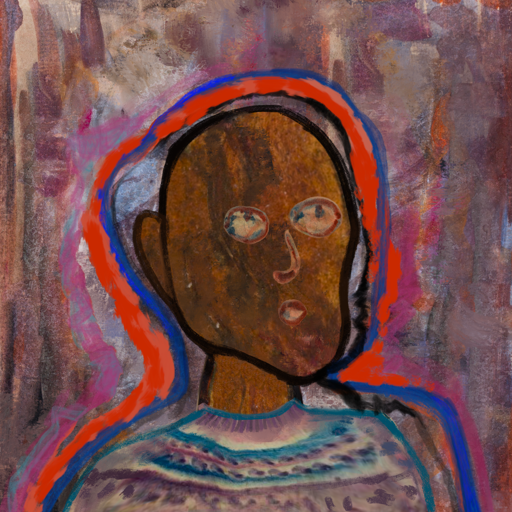
Background: Hypocrite, Head And Neck Side: Mosgoul, Face Side: Orphan, Bust: HillGirl, Hair Side: Experience, Head Accessory: Blank, Second Necklace: Blank, Necklace: Blank, Baby: Blank